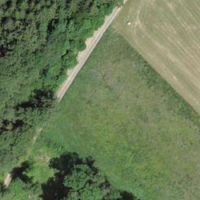
EUNIS habitat code: 52
Species observed at this site:
Oxalis acetosella